Question:
now thats a problem :|
Thanks for looking in
Adam Ramadhan
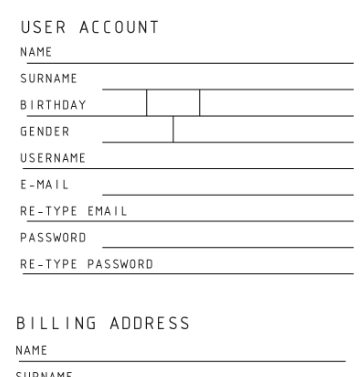
Answer: Well, I used it to learn about forms and CSS :)
Thanks @corroded for your comment (there are no more DIVs to be found!)
Tested on FF 4b10, it looks pretty darn close. The code below is what I got after several iterations here.
I'm sure it can be improved (i.e., better reuse of the css classes) but tht's for the answer 3.0 some time in the far away future ;)
The original code is here: <URL>
and to test the new one: <URL>
'''
<html>
<head>
<style type="text/css">
.noBullets {
list-style-type: none;
}
.containerDiv {
margin-left:0px;
border-width:1px;
border-color:#333;
border-top-style:none;
border-right-style:none;
border-left-style:none;
border-bottom-style:solid;
width: 284px;
height:20px;
}
.containerDivNoBorder {
margin-left:0px;
border-top-style:none;
border-right-style:none;
border-left-style:none;
border-bottom-style:none;
width: 284px;
height:20px;
}
.floatingLabel {
width: 160px;
height:20px;
float:left;
border-style:none;
}
.floatingShort {
border-width:1px;
border-color:#333;
border-top-style:none;
border-right-style:none;
border-left-style:solid;
border-bottom-style:none;
width: 39px;
height:20px;
float:left;
}
.floatingMedium {
border-top-style:none;
border-width:1px;
border-color:#333;
border-right-style:none;
border-left-style:solid;
border-bottom-style:none;
width: 80px;
height:20px;
float:left;
}
.floatingLong {
border-top-style:none;
border-width:1px;
border-color:#333;
border-right-style:none;
border-left-style:solid;
border-bottom-style:none;
width: 120px;
height:20px;
float:left;
}
.floatingLongBorder {
border-top-style:none;
border-right-style:none;
border-left-style:solid;
border-width:1px;
border-color:#333;
border-bottom-style:solid;
width: 120px;
height:20px;
float:left;
}
</style>
</head>
<body>
<form id="form" name="form" method="post" action="send.html">
<ul class="noBullets">
<h3>USER ACCOUNT</h3>
<li class="containerDiv">
<label class="floatingLabel">NAME</label>
<input class="floatingLong" type="text" name='name'/>
</li>
<li class="containerDiv">
<label class=floatingLabel>SURNAME</label>
<input class=floatingLong type="text" name='surname'/>
</li>
<li class="containerDiv">
<label class="floatingLabel">BIRTHDAY</label>
<input class="floatingShort" type="text" name='bd_d'/>
<input class="floatingShort" type="text" name='bd_m'/>
<input class="floatingShort" type="text" name='bd_y'/>
</li>
<li class="containerDiv">
<label class="floatingLabel">GENDER</label>
<input class="floatingShort" type="text" name='gender1'/>
<input class="floatingMedium" type="text" name='gender2'/>
</li>
<li class="containerDiv">
<label class="floatingLabel">USERNAME</label>
<input class="floatingLong" type="text" name='username'/>
</li>
<li class="containerDivNoBorder">
<label class="floatingLabel">E-MAIL</label>
<input class="floatingLongBorder" type="text" name='email1'/>
</li>
<li class="containerDiv">
<label class="floatingLabel">RE-TYPE E-MAIL</label>
<input class="floatingLong" type="text" name='email2'/>
</li>
<li class="containerDivNoBorder">
<label class="floatingLabel">PASSWORD</label>
<input class="floatingLongBorder" type="password" name='password1'/>
</li>
<li class="containerDiv">
<label class="floatingLabel">RE-TYPE PASSWORD</label>
<input class="floatingLong" type="password" name='password2'/>
</li>
<input type="submit" value="Submit" />
</ul>
</form>
</body>
</html>
'''